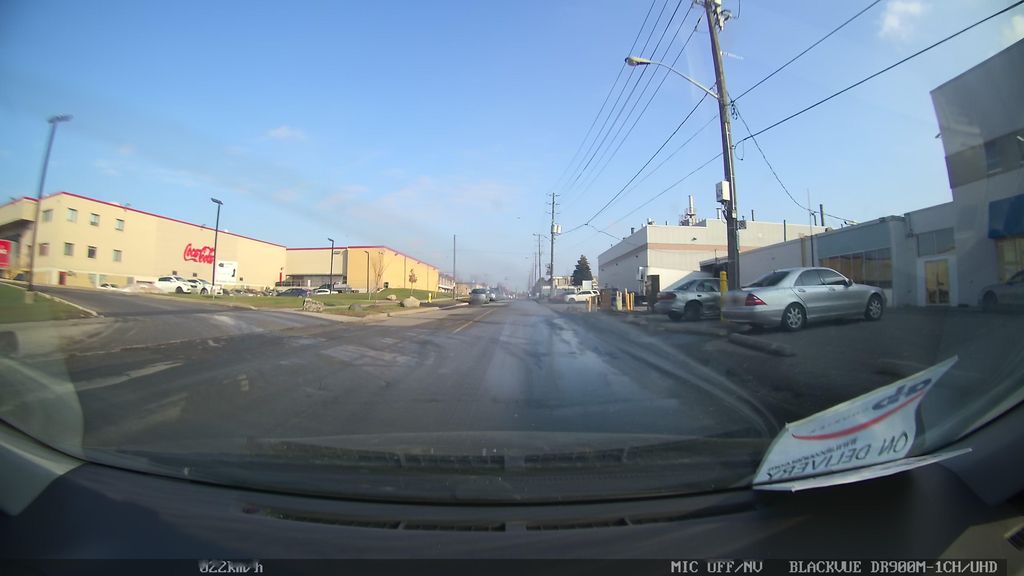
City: toronto